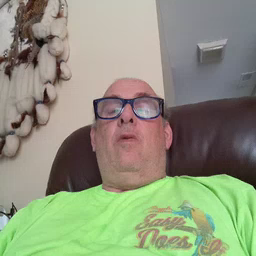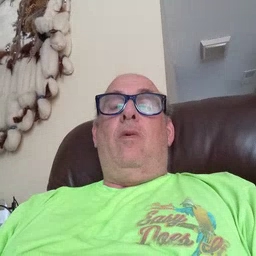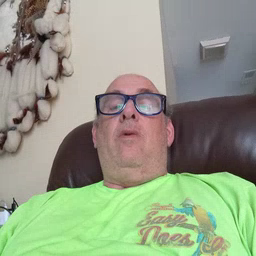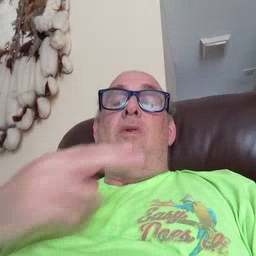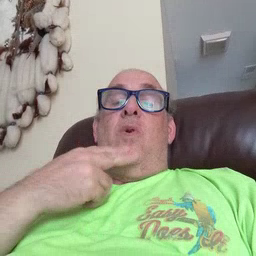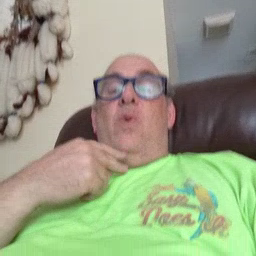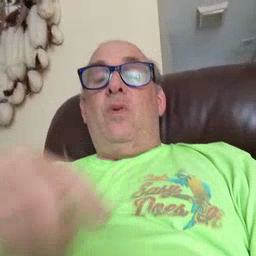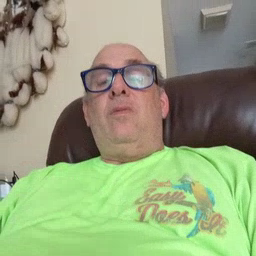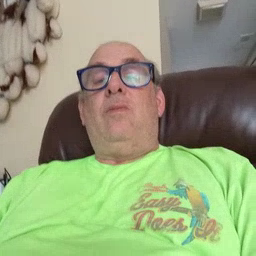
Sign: cute